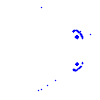
Particle: kaon